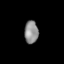
Tissue: lung
Cell type: Epithelial cells
Senescence score: 0.186
Nuclear area (px): 307
Mean DAPI intensity: 141.974